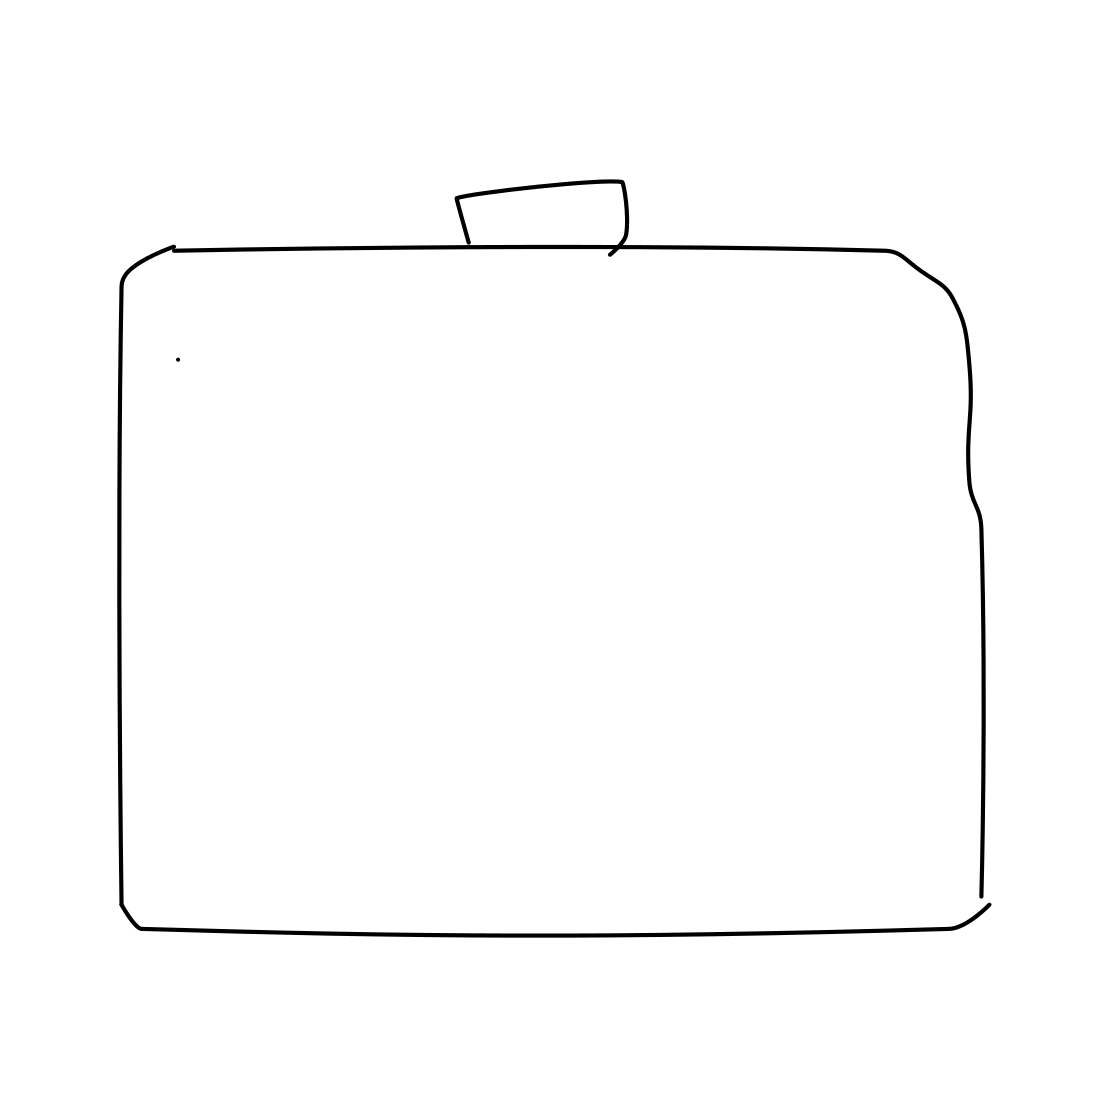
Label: suitcase